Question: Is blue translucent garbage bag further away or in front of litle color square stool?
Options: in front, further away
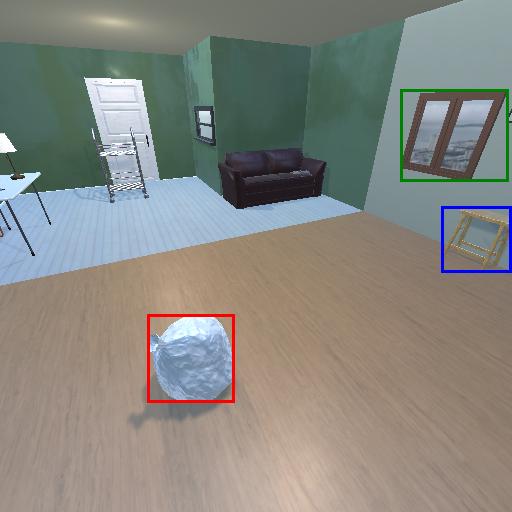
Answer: in front